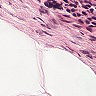
Metastatic tissue present: no